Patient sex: M
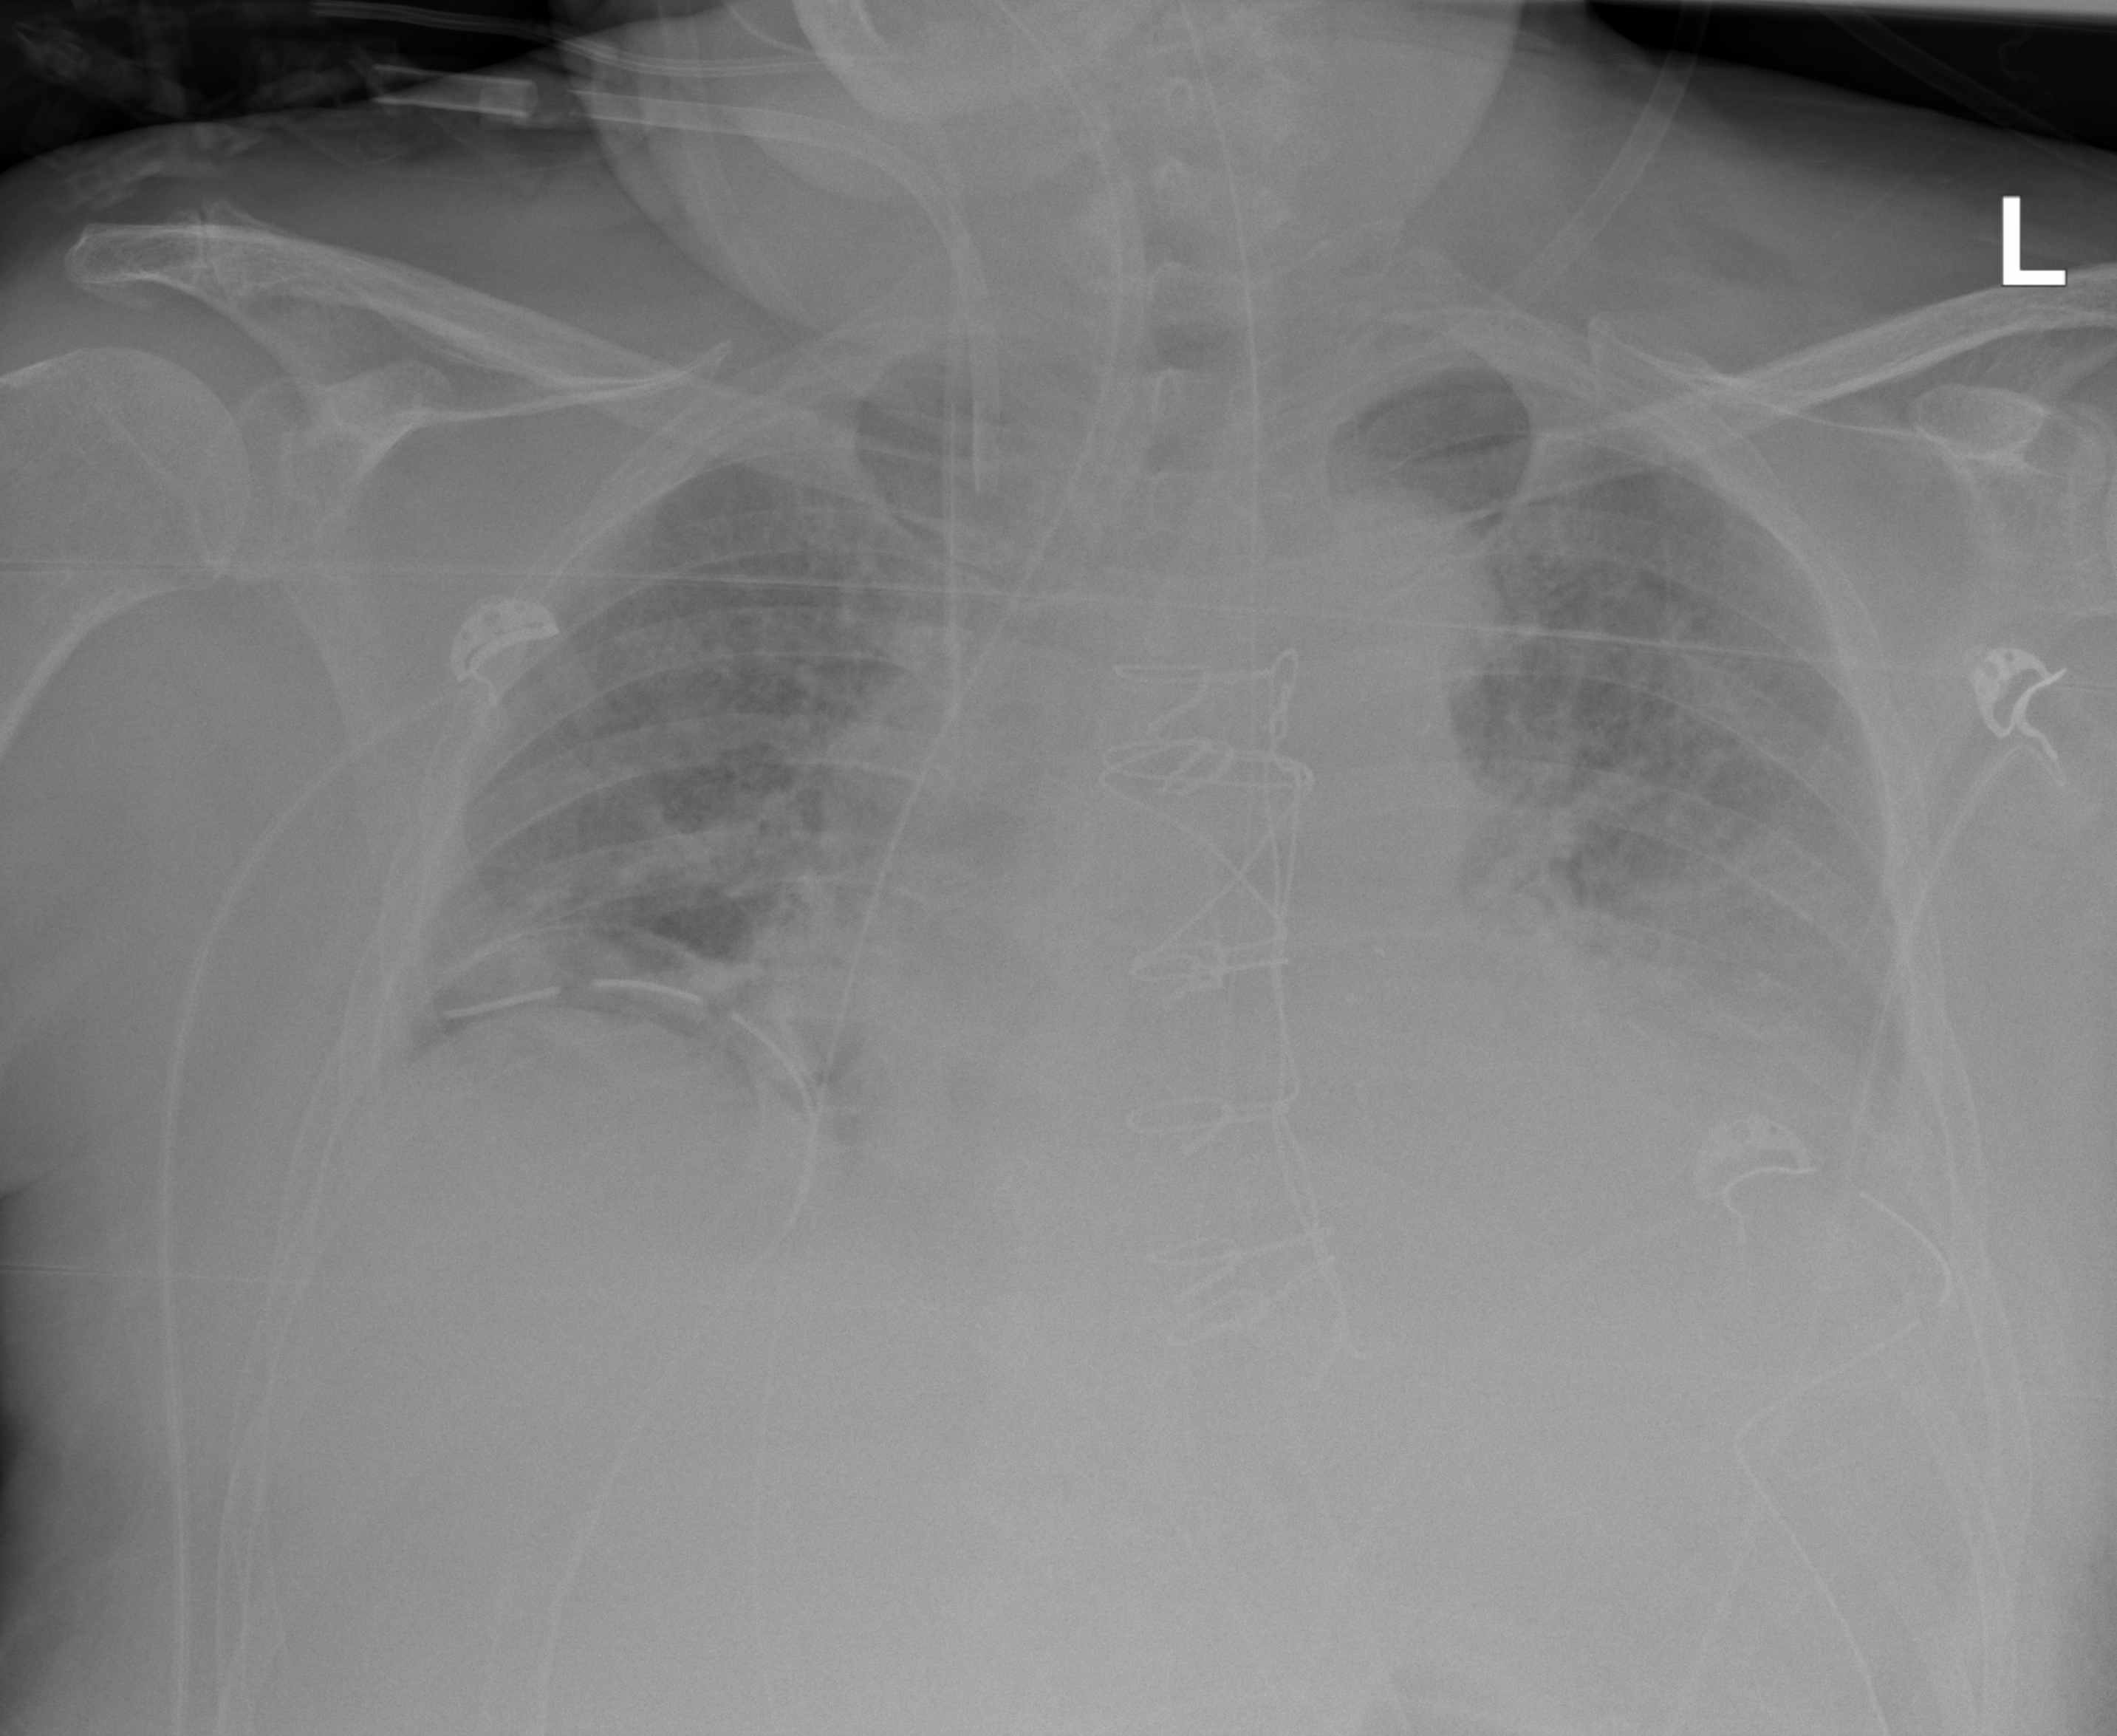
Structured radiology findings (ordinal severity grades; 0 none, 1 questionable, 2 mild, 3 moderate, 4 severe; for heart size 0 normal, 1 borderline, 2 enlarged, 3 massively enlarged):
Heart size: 2
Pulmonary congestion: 3
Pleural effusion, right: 2
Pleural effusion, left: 3
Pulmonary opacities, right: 1
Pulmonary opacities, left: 1
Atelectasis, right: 2
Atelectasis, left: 2